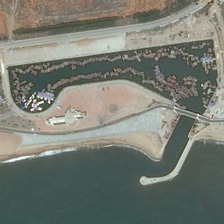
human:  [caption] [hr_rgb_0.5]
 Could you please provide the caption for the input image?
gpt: many boats are in a port near some green trees and bareland .

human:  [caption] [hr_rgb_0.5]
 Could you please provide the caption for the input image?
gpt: many boats are in a port near some green trees and bareland .

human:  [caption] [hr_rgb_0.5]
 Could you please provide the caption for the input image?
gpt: many boats are in a port near some green trees and bareland .

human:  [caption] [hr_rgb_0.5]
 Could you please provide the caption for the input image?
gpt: many boats are in a port near some green trees and bareland .

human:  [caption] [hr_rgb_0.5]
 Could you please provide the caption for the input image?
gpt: many boats are in a port near some green trees and bareland .